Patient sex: M
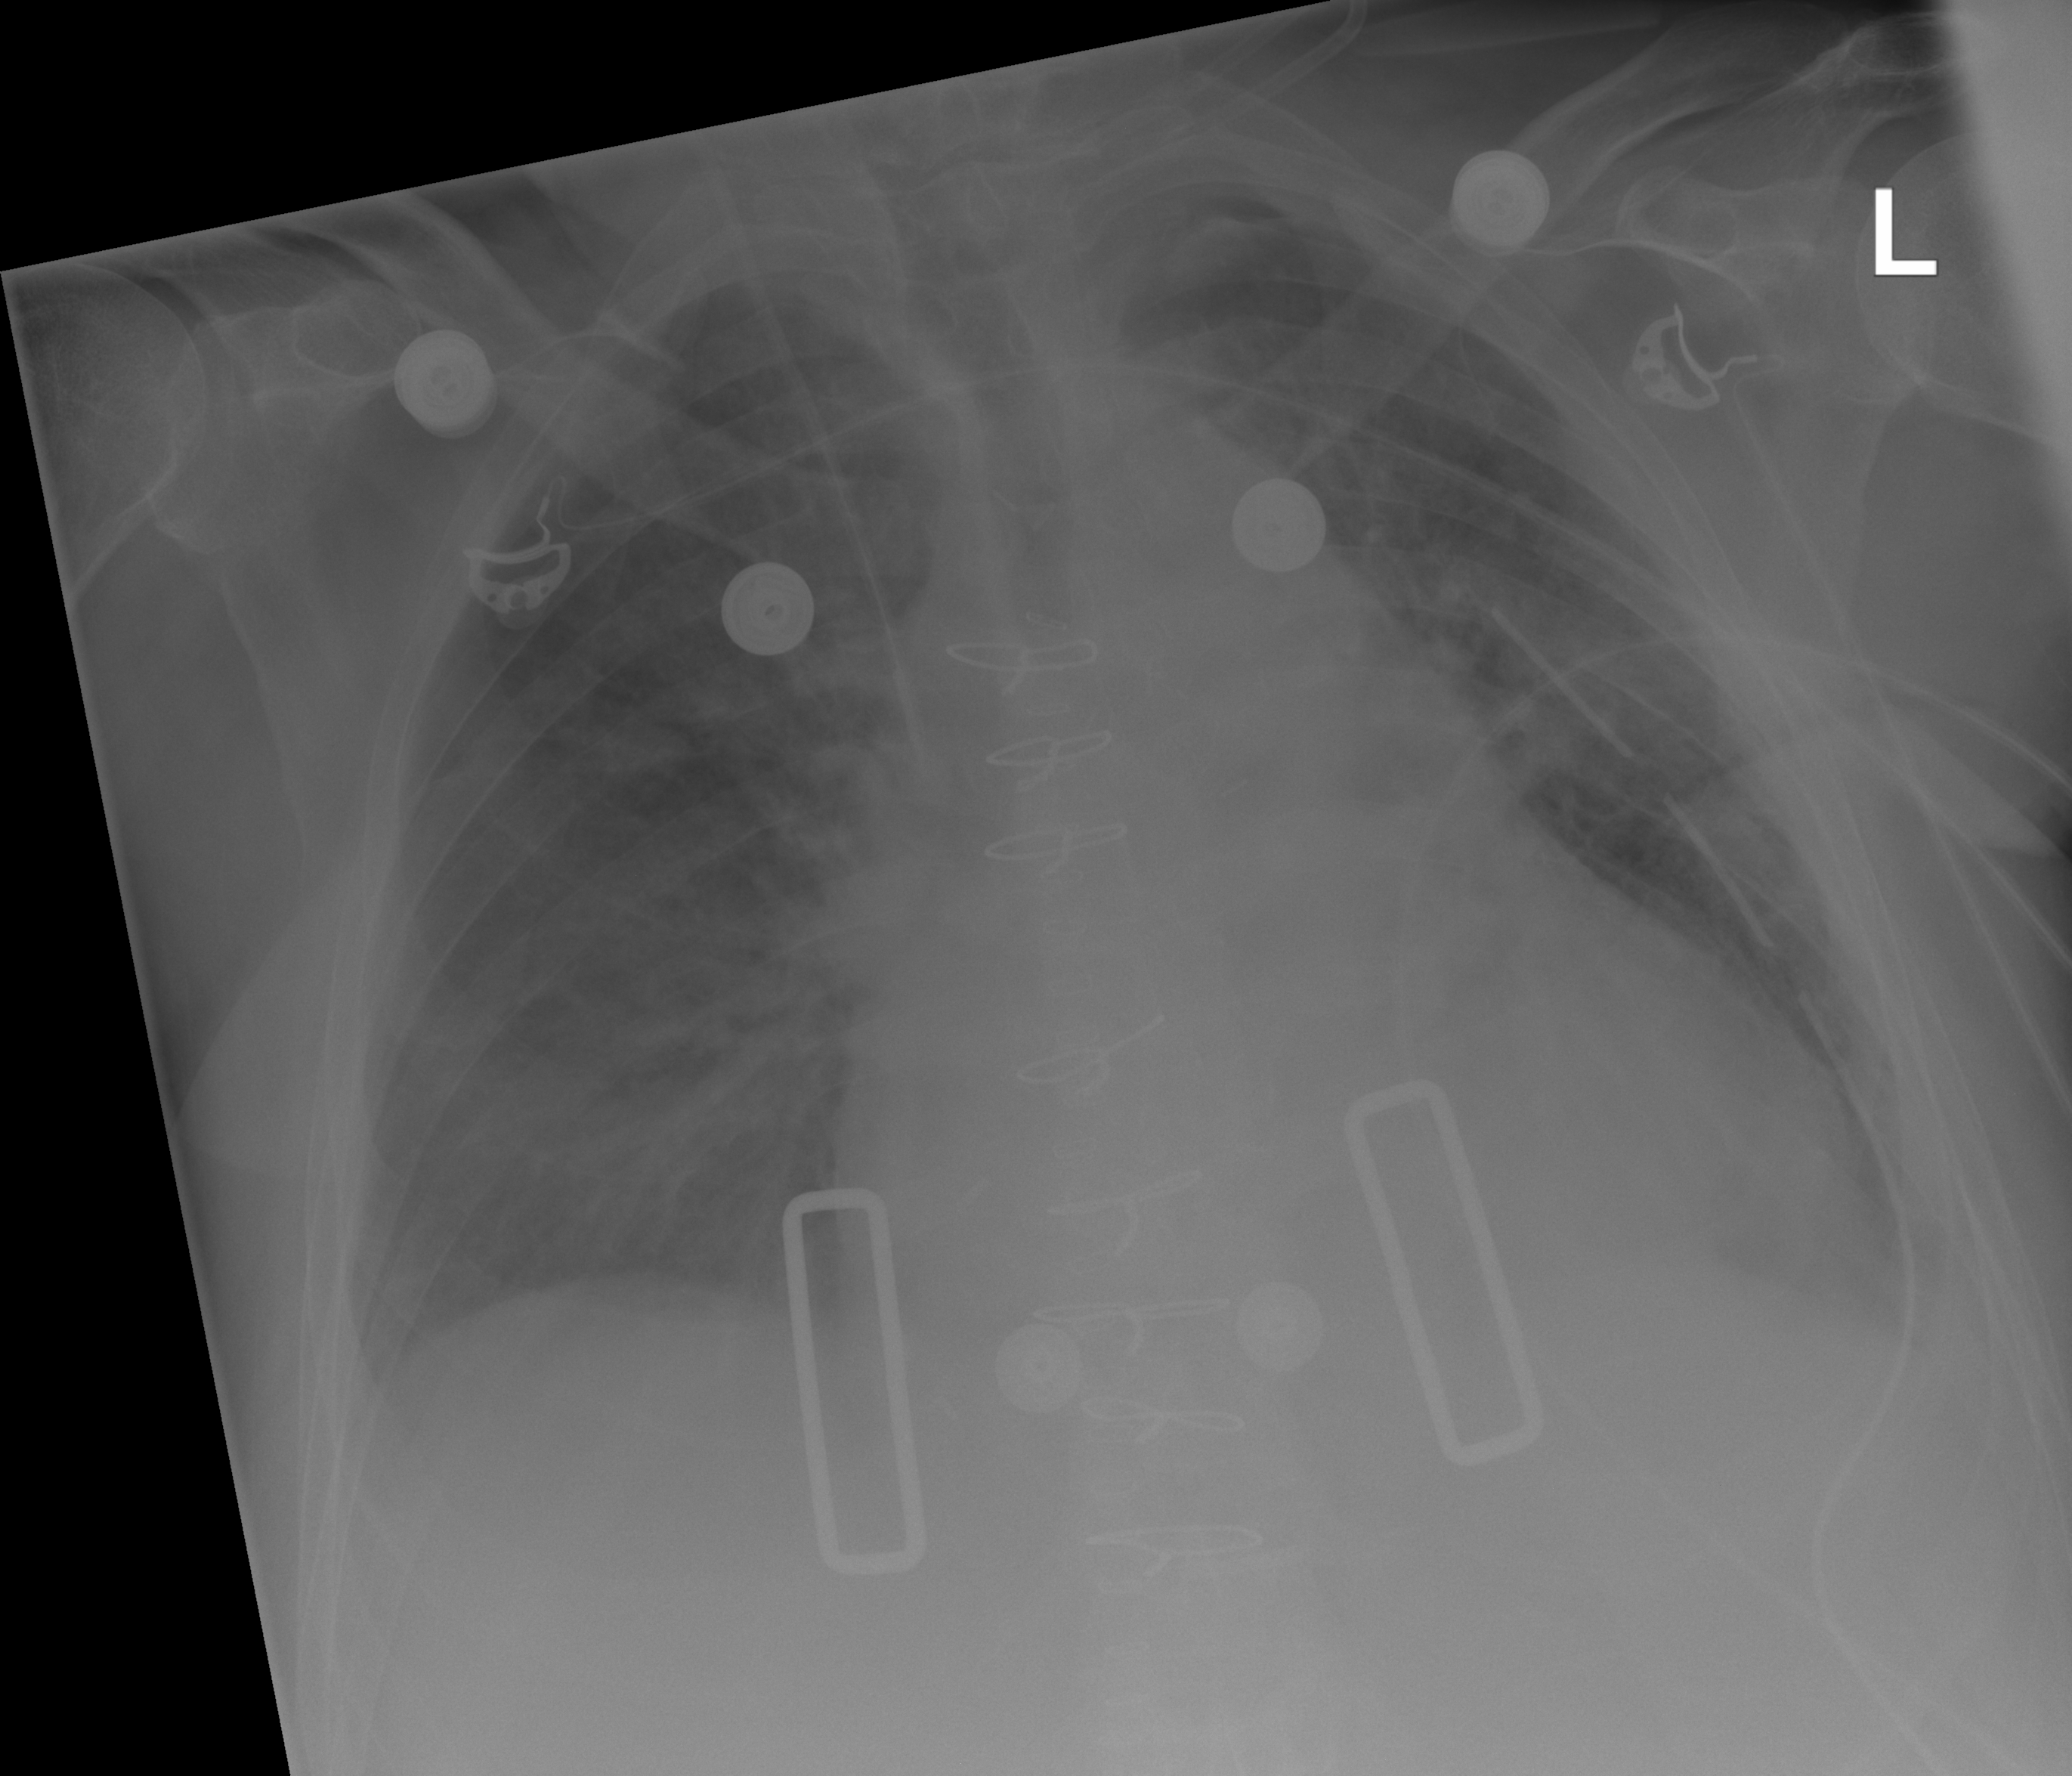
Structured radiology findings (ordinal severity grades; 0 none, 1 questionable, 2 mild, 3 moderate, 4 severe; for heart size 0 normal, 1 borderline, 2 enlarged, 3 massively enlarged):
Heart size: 2
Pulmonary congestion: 1
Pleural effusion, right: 0
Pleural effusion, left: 1
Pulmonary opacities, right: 0
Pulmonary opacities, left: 0
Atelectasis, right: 1
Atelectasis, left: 2